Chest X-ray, PA view. Patient: 40 years old, sex F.
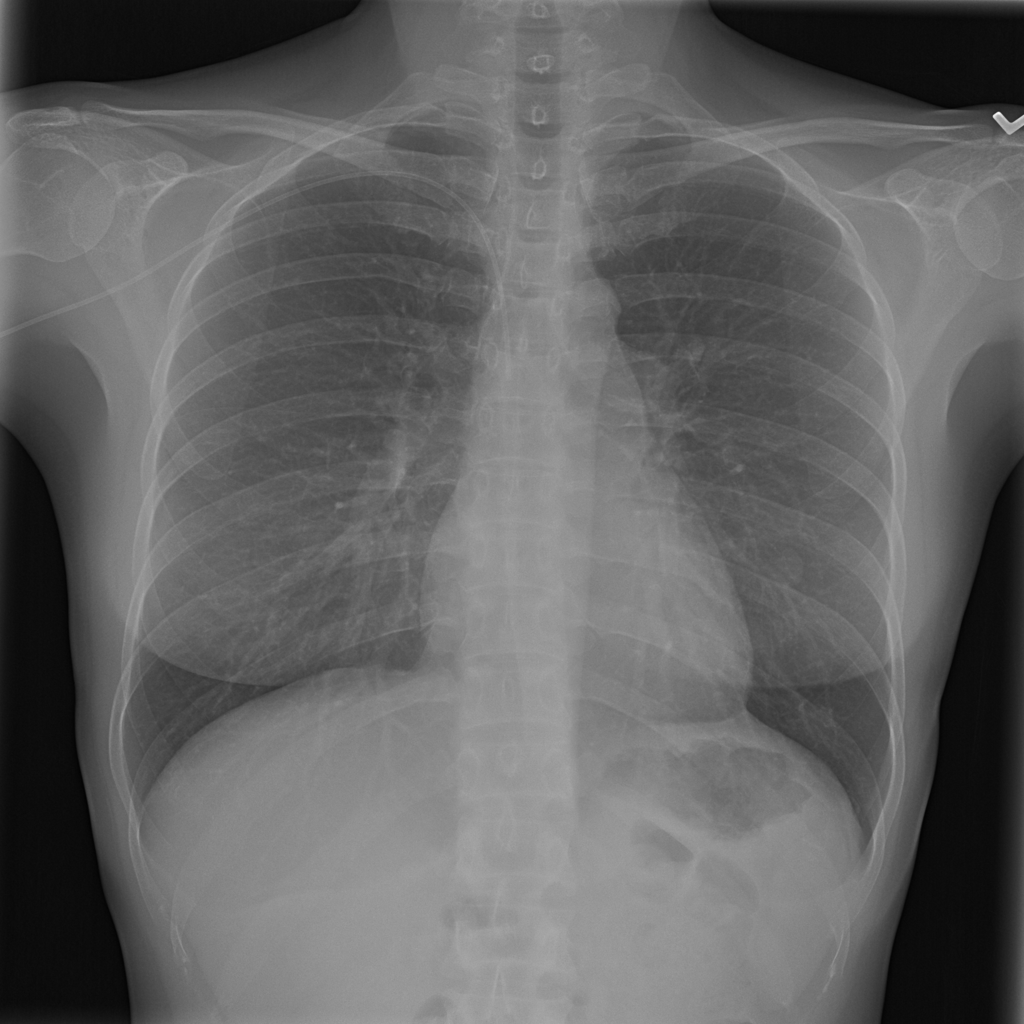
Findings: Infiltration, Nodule